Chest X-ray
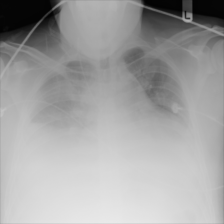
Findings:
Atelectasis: positive
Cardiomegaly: negative
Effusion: positive
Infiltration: negative
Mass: negative
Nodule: negative
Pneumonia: negative
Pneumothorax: negative
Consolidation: negative
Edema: negative
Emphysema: negative
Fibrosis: negative
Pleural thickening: negative
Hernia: negative